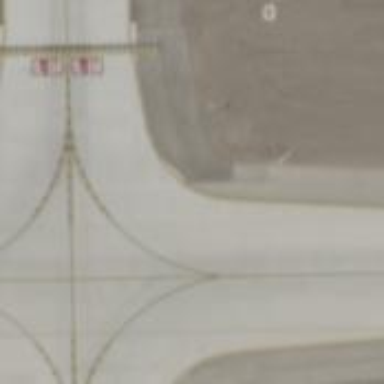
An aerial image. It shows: Image of taxiway at airport.